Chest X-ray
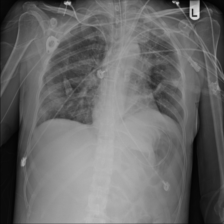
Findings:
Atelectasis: negative
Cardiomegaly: negative
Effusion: positive
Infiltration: positive
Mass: negative
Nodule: negative
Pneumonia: negative
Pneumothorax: negative
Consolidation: negative
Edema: negative
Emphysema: negative
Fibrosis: negative
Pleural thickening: negative
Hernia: negative